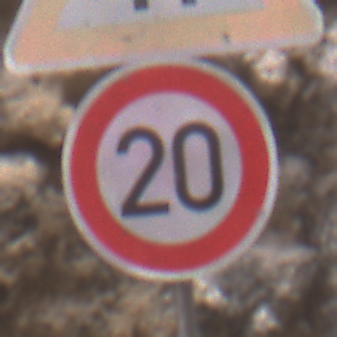
Verkehrszeichen: Geschwindigkeit20
Zusatzzeichen oben: EinseitigVerengteFahrbahnRechts
Umgebung: Outdoor, Urban
Tageszeit: Midday
Wetter: PartlyCloudy
Licht: Natural
Jahreszeit: NotSpecified
Kontrast: MediumContrast